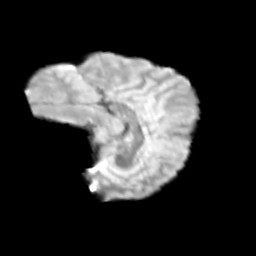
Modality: T2w
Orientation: sagittal
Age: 10
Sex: male
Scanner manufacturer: siemens
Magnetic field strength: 3 T
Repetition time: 3.8 s
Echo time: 0.07 s